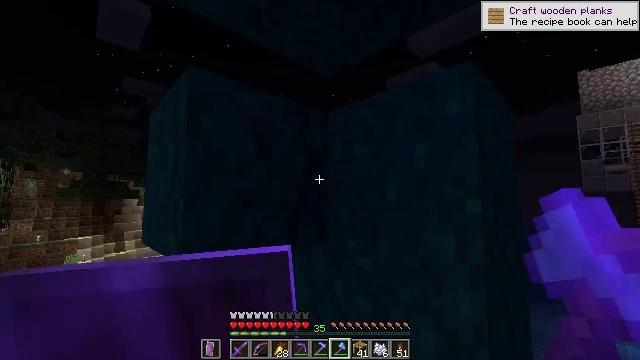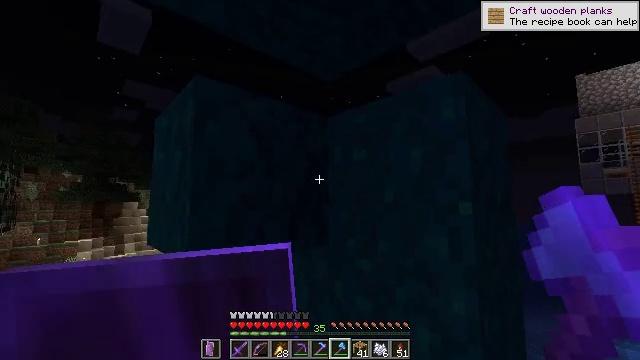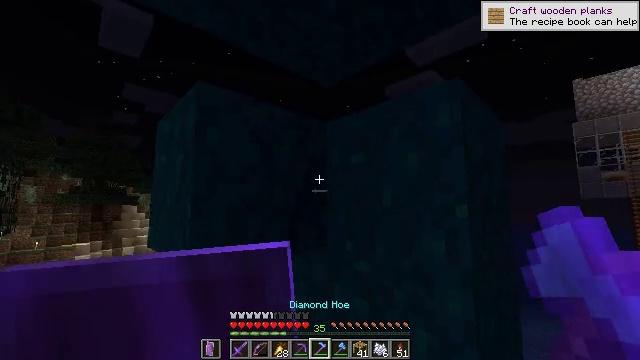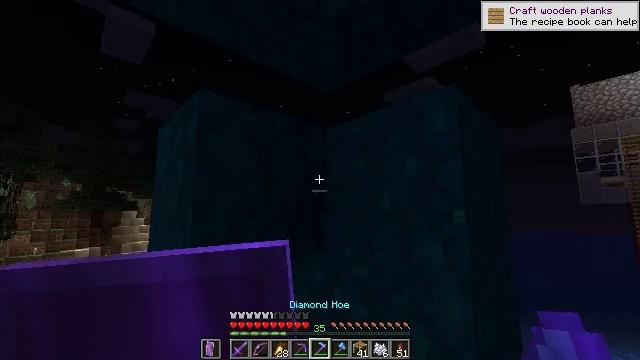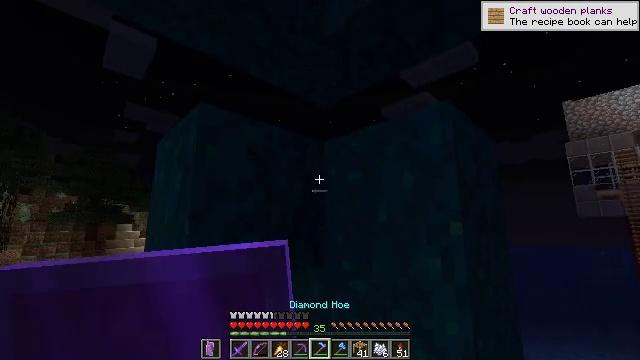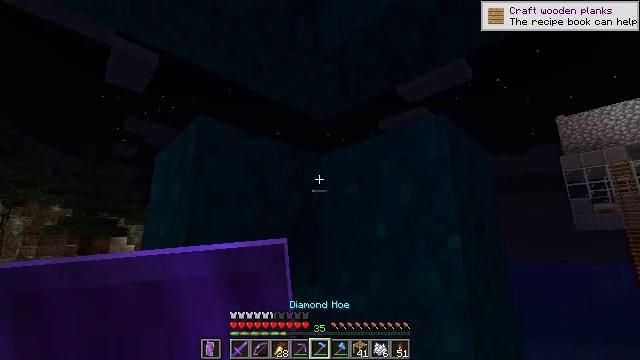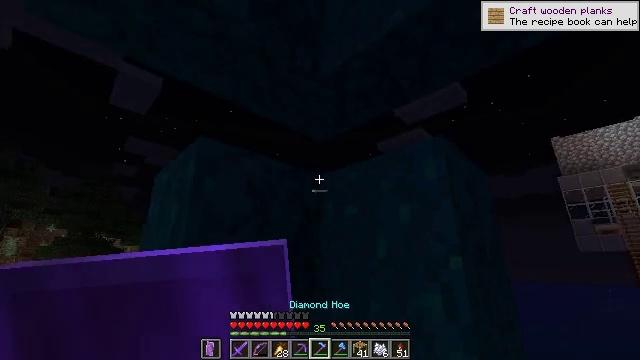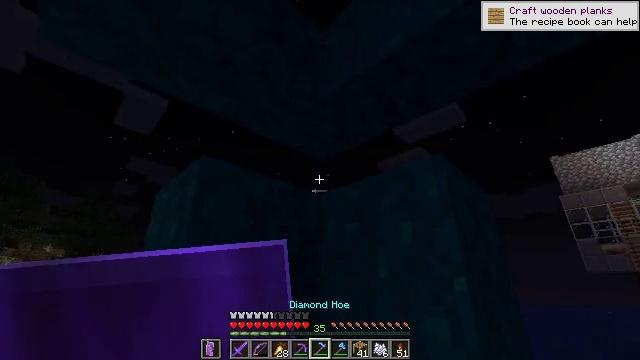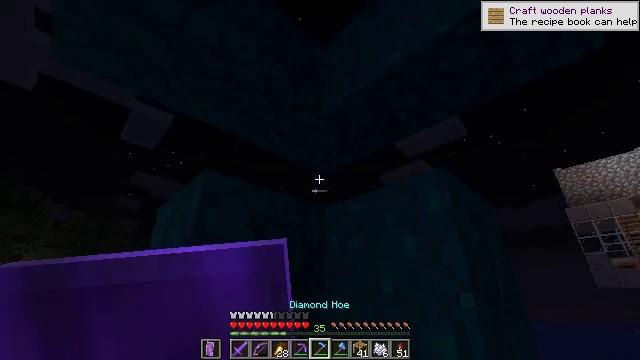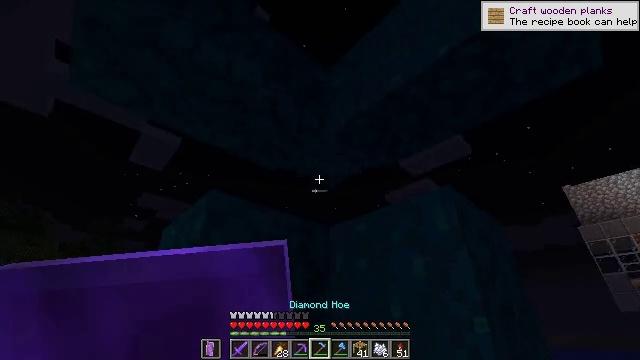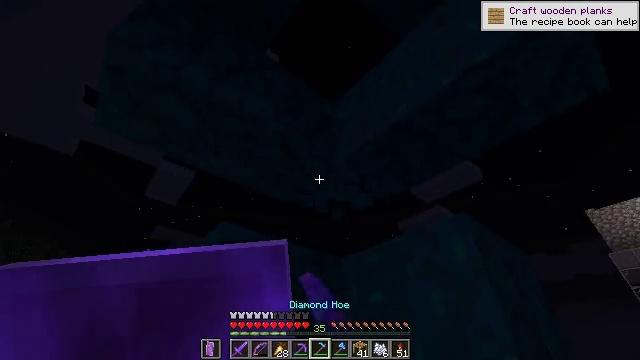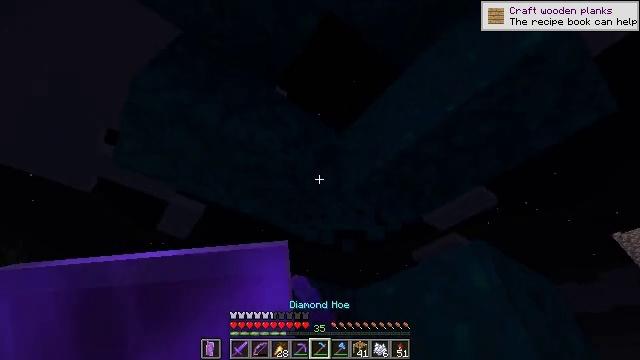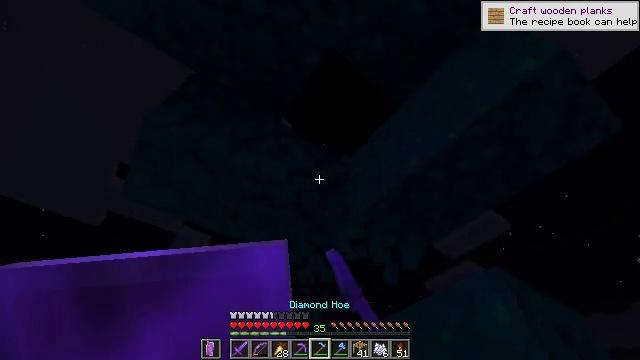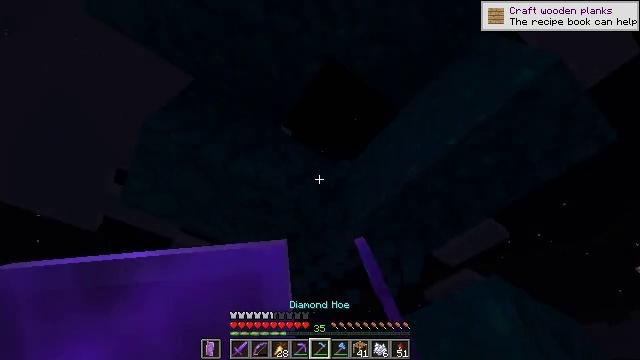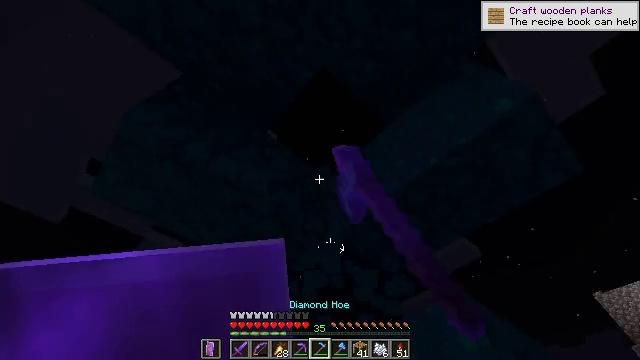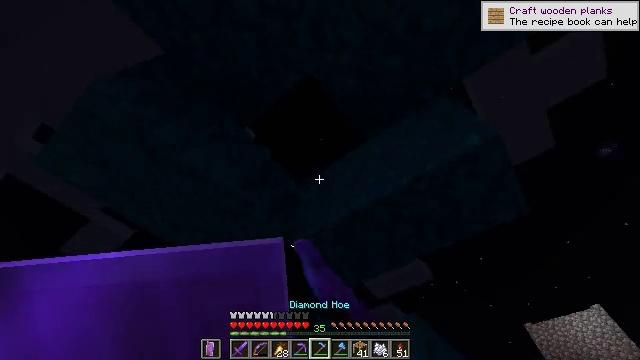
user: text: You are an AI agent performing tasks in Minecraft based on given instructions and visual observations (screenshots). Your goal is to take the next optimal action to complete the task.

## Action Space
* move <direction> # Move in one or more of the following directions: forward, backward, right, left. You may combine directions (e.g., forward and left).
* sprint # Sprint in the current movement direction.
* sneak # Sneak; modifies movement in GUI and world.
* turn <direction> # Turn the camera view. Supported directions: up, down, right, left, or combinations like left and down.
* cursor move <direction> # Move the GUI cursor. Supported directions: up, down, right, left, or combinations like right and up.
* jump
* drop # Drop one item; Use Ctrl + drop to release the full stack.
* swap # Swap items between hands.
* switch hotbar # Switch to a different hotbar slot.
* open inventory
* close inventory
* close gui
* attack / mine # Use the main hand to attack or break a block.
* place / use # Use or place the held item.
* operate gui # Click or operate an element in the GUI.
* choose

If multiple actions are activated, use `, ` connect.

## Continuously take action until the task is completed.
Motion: motion action
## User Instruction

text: Gather warped wart block from the Nether.
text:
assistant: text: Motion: sneak
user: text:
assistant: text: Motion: sneak
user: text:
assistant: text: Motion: sneak, turn up
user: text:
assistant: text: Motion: sneak, turn up
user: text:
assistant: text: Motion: sneak, turn up
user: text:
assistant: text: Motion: sneak, turn up
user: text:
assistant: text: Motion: sneak, turn up
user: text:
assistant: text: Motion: sneak, turn up
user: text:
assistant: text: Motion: sneak, turn left and up, attack / mine
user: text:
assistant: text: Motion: sneak, turn left and up, attack / mine
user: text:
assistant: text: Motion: sneak, turn left and up, attack / mine
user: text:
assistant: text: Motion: sneak, turn left and up, attack / mine
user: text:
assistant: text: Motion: sneak, turn up, attack / mine
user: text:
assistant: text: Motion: sneak, turn right and up, attack / mine
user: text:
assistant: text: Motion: sneak, turn right and up, attack / mine
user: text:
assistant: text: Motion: sneak, turn right, attack / mine
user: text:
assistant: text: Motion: sneak, turn right, attack / mine
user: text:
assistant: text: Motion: sneak, turn right, attack / mine
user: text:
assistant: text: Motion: sneak, turn right and down, attack / mine
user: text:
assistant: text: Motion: sneak, attack / mine
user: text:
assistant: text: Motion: sneak, attack / mine
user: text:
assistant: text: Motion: sneak, turn left and down, attack / mine
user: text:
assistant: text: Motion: sneak, turn left and down, attack / mine
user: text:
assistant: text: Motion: sneak, attack / mine
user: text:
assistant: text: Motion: sneak, turn right, attack / mine
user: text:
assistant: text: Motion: sneak, turn right and down, attack / mine
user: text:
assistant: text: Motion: sneak, turn right and down, attack / mine
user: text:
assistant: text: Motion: sneak, attack / mine
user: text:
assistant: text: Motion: sneak, attack / mine
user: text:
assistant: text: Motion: sneak, turn left and down, attack / mine